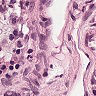
Metastatic tissue present: no